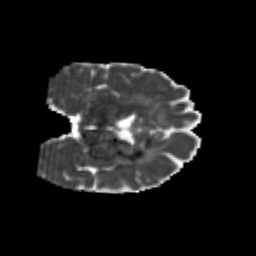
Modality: MD
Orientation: coronal
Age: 23
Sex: female
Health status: healthy
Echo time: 0.074 s